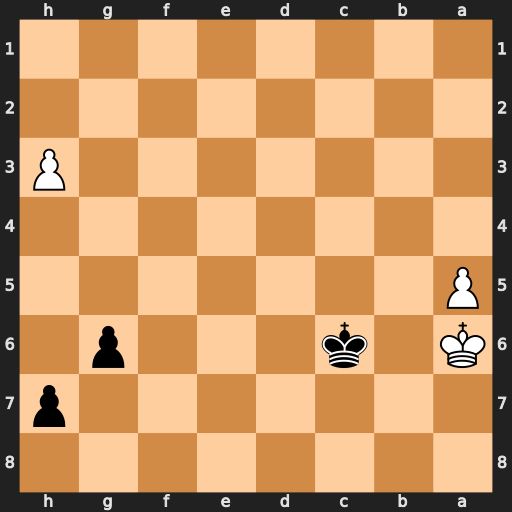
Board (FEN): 8/7p/K1k3p1/P7/8/7P/8/8
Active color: b
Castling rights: -
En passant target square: -
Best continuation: g5 Ka7 Kc7